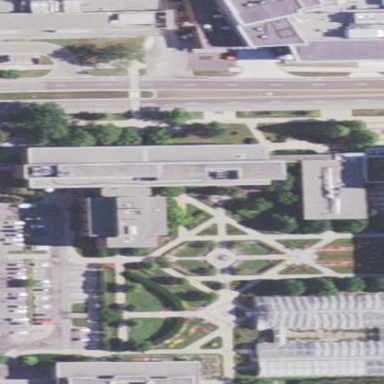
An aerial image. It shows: University building.